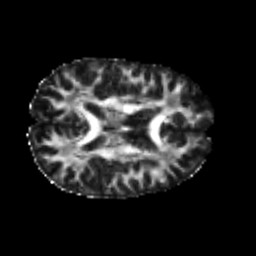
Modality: FA
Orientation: axial
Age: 20
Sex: female
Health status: healthy
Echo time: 0.074 s